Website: home-depot
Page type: receipt
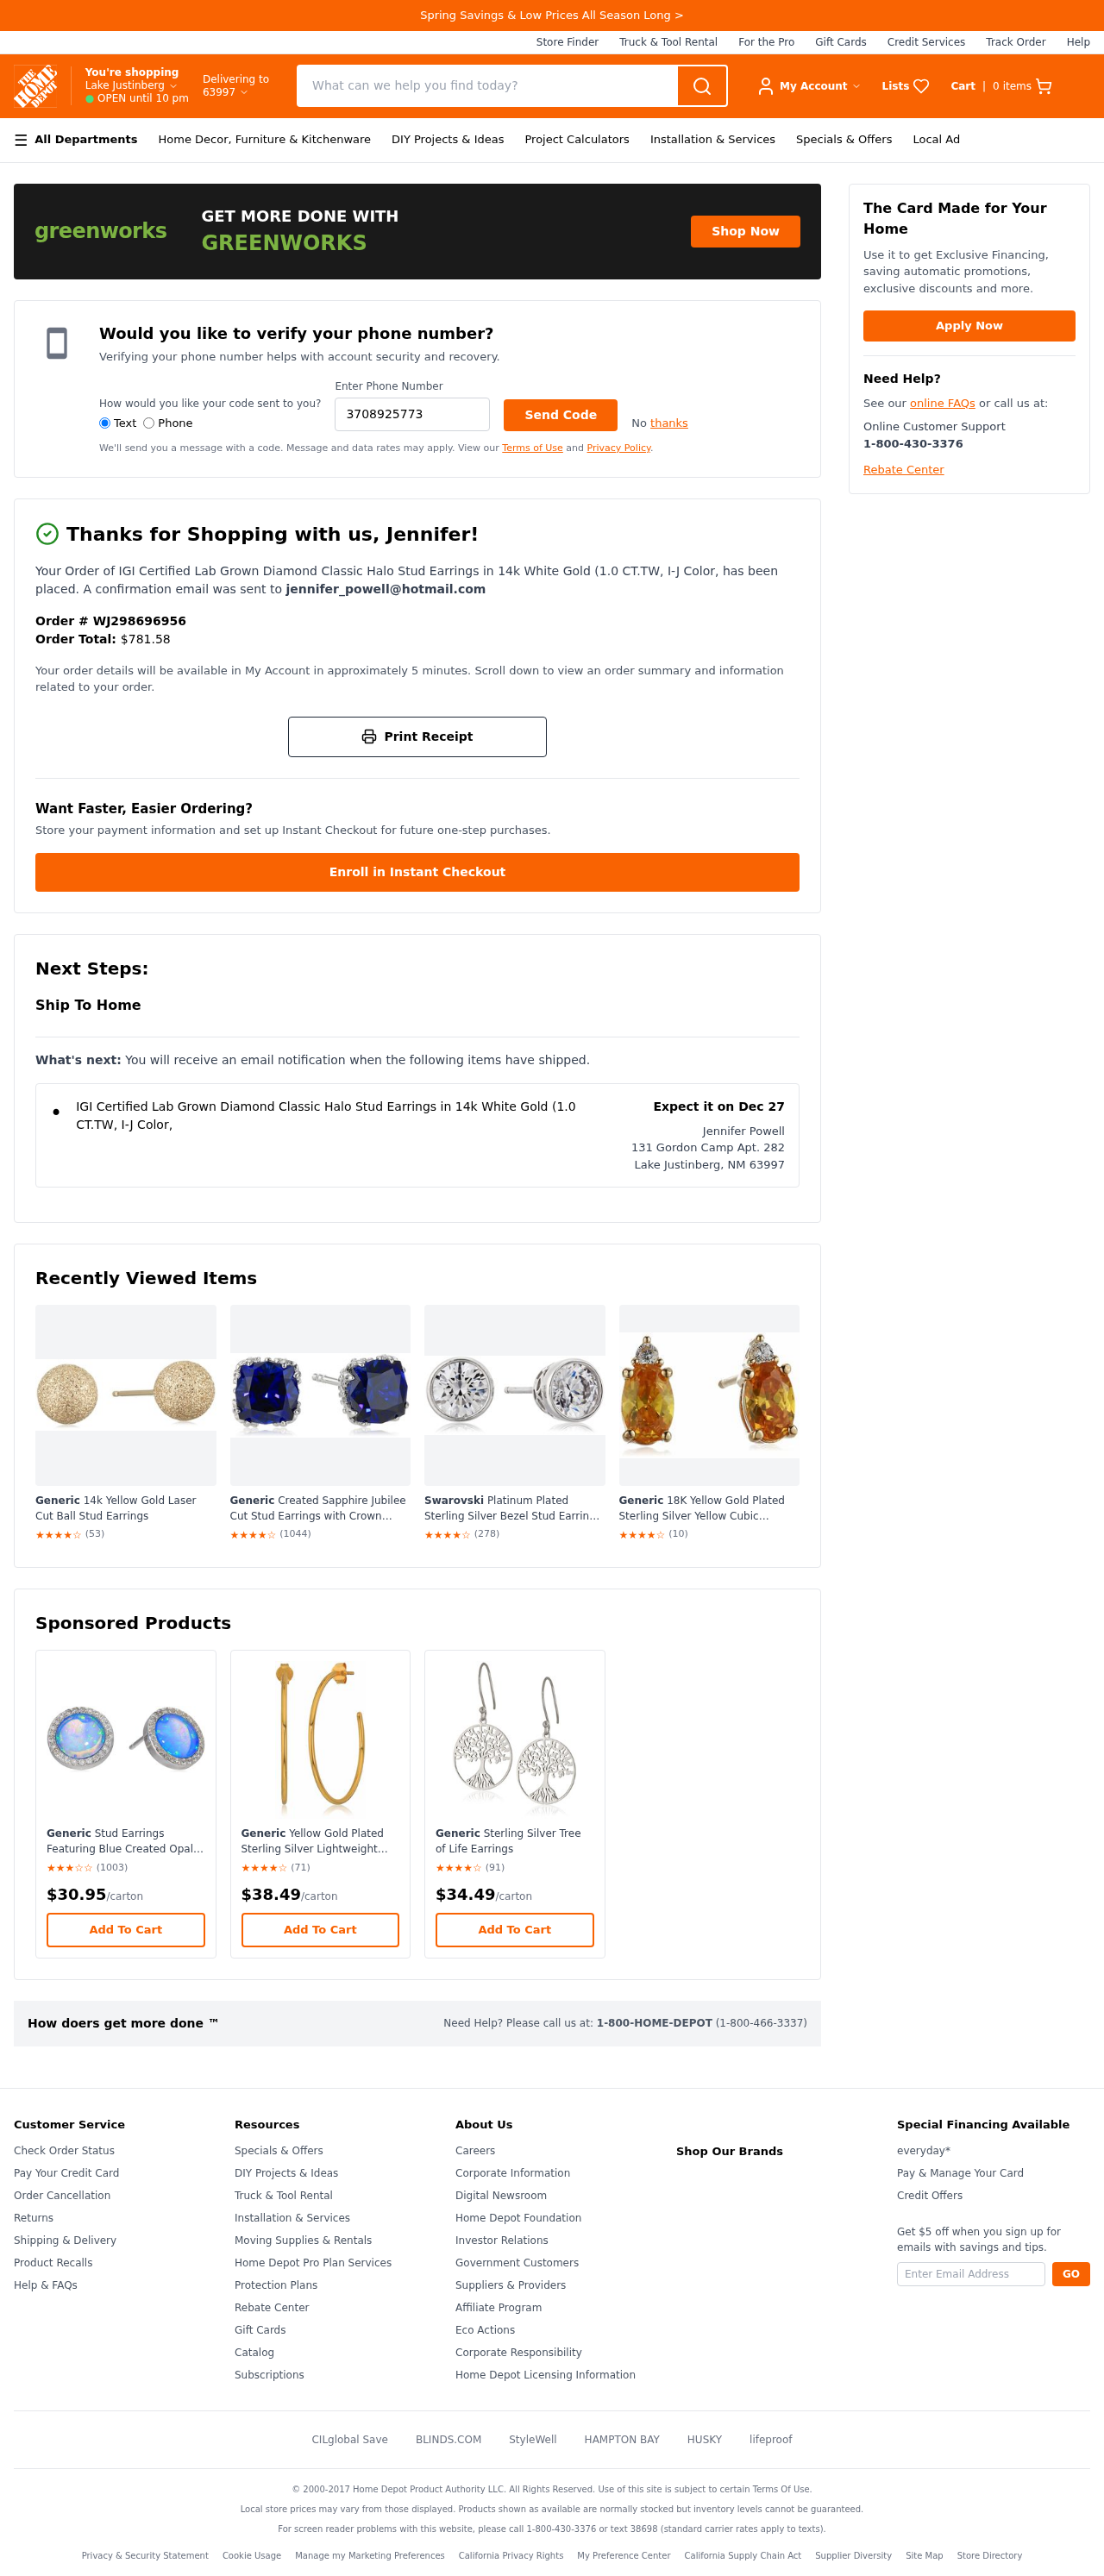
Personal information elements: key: PII_CITY
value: Lake Justinberg
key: PII_CITY_STATE_ZIP
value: Lake Justinberg, NM 63997
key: PII_EMAIL
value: jennifer_powell@hotmail.com
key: PII_FIRSTNAME
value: Jennifer
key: PII_FULLNAME
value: Jennifer Powell
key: PII_PHONE
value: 3708925773
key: PII_POSTCODE
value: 63997
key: PII_STREET
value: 131 Gordon Camp Apt. 282
Product elements: key: PRODUCT1_NAME
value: IGI Certified Lab Grown Diamond Classic Halo Stud Earrings in 14k White Gold (1.0 CT.TW, I-J Color,
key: PRODUCT2_NAME
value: Generic 14k Yellow Gold Laser Cut Ball Stud Earrings
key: PRODUCT2_BRAND
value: Generic
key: PRODUCT2_RATING
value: ★★★★☆
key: PRODUCT2_NUM_RATINGS
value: (53)
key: PRODUCT3_NAME
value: Generic Created Sapphire Jubilee Cut Stud Earrings with Crown Setting in Sterling Silver (7mm)
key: PRODUCT3_BRAND
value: Generic
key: PRODUCT3_RATING
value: ★★★★☆
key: PRODUCT3_NUM_RATINGS
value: (1044)
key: PRODUCT4_NAME
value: Swarovski Platinum Plated Sterling Silver Bezel Stud Earrings set with Swarovski Zirconia (2 cttw)
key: PRODUCT4_BRAND
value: Swarovski
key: PRODUCT4_RATING
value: ★★★★☆
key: PRODUCT4_NUM_RATINGS
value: (278)
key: PRODUCT5_NAME
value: Generic 18K Yellow Gold Plated Sterling Silver Yellow Cubic Zirconia Stud Earrings
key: PRODUCT5_BRAND
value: Generic
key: PRODUCT5_RATING
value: ★★★★☆
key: PRODUCT5_NUM_RATINGS
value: (10)
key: PRODUCT6_NAME
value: Generic Stud Earrings Featuring Blue Created Opals and Cubic Zirconia Frame Stud Earrings
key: PRODUCT6_BRAND
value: Generic
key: PRODUCT6_RATING
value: ★★★☆☆
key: PRODUCT6_NUM_RATINGS
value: (1003)
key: PRODUCT6_PRICE
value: $30.95
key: PRODUCT7_NAME
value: Generic Yellow Gold Plated Sterling Silver Lightweight Polished C-Hoop Earrings
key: PRODUCT7_BRAND
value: Generic
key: PRODUCT7_RATING
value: ★★★★☆
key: PRODUCT7_NUM_RATINGS
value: (71)
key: PRODUCT7_PRICE
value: $38.49
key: PRODUCT8_NAME
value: Generic Sterling Silver Tree of Life Earrings
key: PRODUCT8_BRAND
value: Generic
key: PRODUCT8_RATING
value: ★★★★☆
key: PRODUCT8_NUM_RATINGS
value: (91)
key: PRODUCT8_PRICE
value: $34.49
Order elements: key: ORDER_NUM_ITEMS
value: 0
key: ORDER_ID
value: WJ298696956
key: ORDER_TOTAL
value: $781.58
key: ORDER_DELIVERY_DATE
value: Expect it on Dec 27